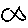
Label: fish